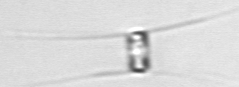
Label: Chaetoceros_similis